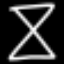
Label: hourglass